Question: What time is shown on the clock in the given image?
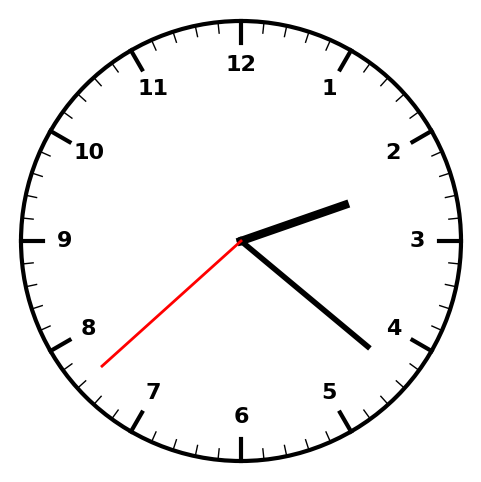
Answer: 02:21:38